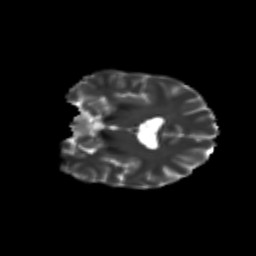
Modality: T2w
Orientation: coronal
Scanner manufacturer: siemens
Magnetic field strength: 3 T
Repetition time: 9.2 s
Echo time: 0.084 s